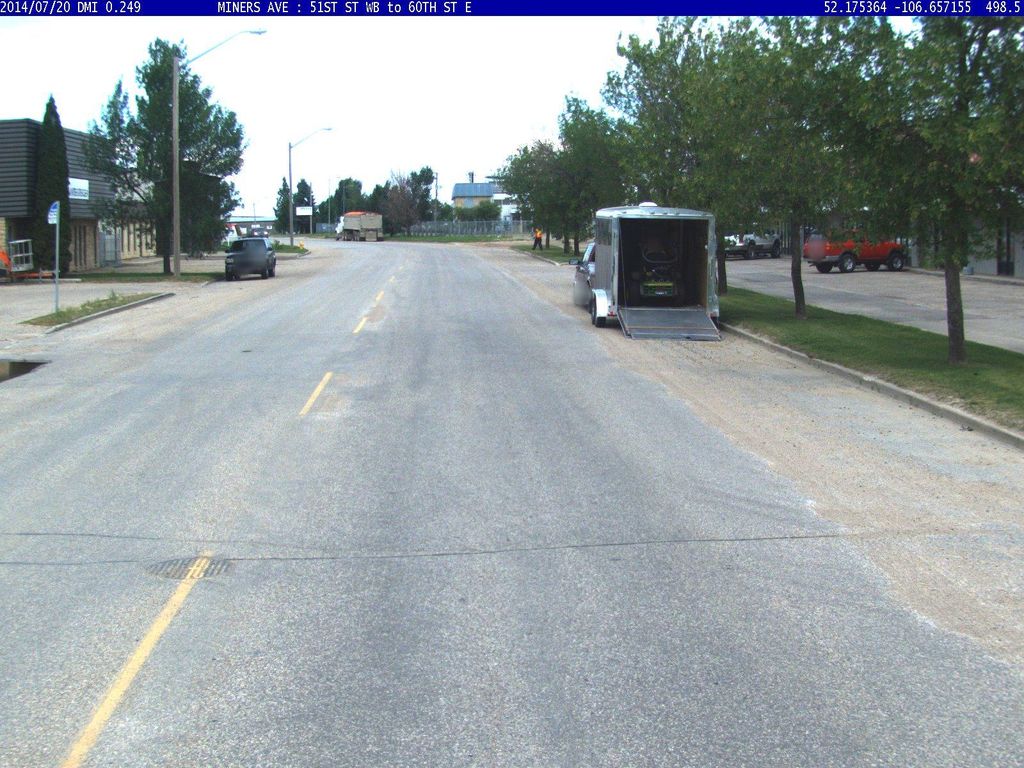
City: saskatoon